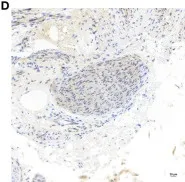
NMDAR2B.
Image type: pathology (immunostaining)